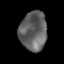
Tissue: lung
Cell type: T cells
Senescence score: 0.1721
Nuclear area (px): 1040
Mean DAPI intensity: 97.167